Question: When trying to run my program with Tomcat Apache, I get the following error:
> SEVERE: Mapped exception to response: 500 (Internal Server Error)
java.lang.SecurityException: class "javax.persistence.PersistenceUtil"'s signer information does not match signer information of other classes in the same package
at java.lang.ClassLoader.checkCerts(ClassLoader.java:806)
at java.lang.ClassLoader.preDefineClass(ClassLoader.java:487)
at java.lang.ClassLoader.defineClassCond(ClassLoader.java:625)
at java.lang.ClassLoader.defineClass(ClassLoader.java:615)
at java.security.SecureClassLoader.defineClass(SecureClassLoader.java:141)
at org.apache.catalina.loader.WebappClassLoader.findClassInternal(WebappClassLoader.java:2895)
at org.apache.catalina.loader.WebappClassLoader.findClass(WebappClassLoader.java:1173)
at org.apache.catalina.loader.WebappClassLoader.loadClass(WebappClassLoader.java:1681)
at org.apache.catalina.loader.WebappClassLoader.loadClass(WebappClassLoader.java:1559)
at org.odata4j.producer.jpa.JPAProducerFactory.create(JPAProducerFactory.java:32)
at ......
Earlier I was getting a "java.lang.NoClassDefFoundError: javax/persistence/Persistence" error so I added the javax.persistence_2.0.5.v201212031355.jar to WEB-INF/lib.
My WEB-INF/lib looks like:

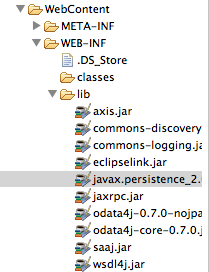
Answer: I resolved this error by removing BOTH eclipselink.jar and odata4j-core-0.7.0.jar
My WEB-INF/lib now looks like: